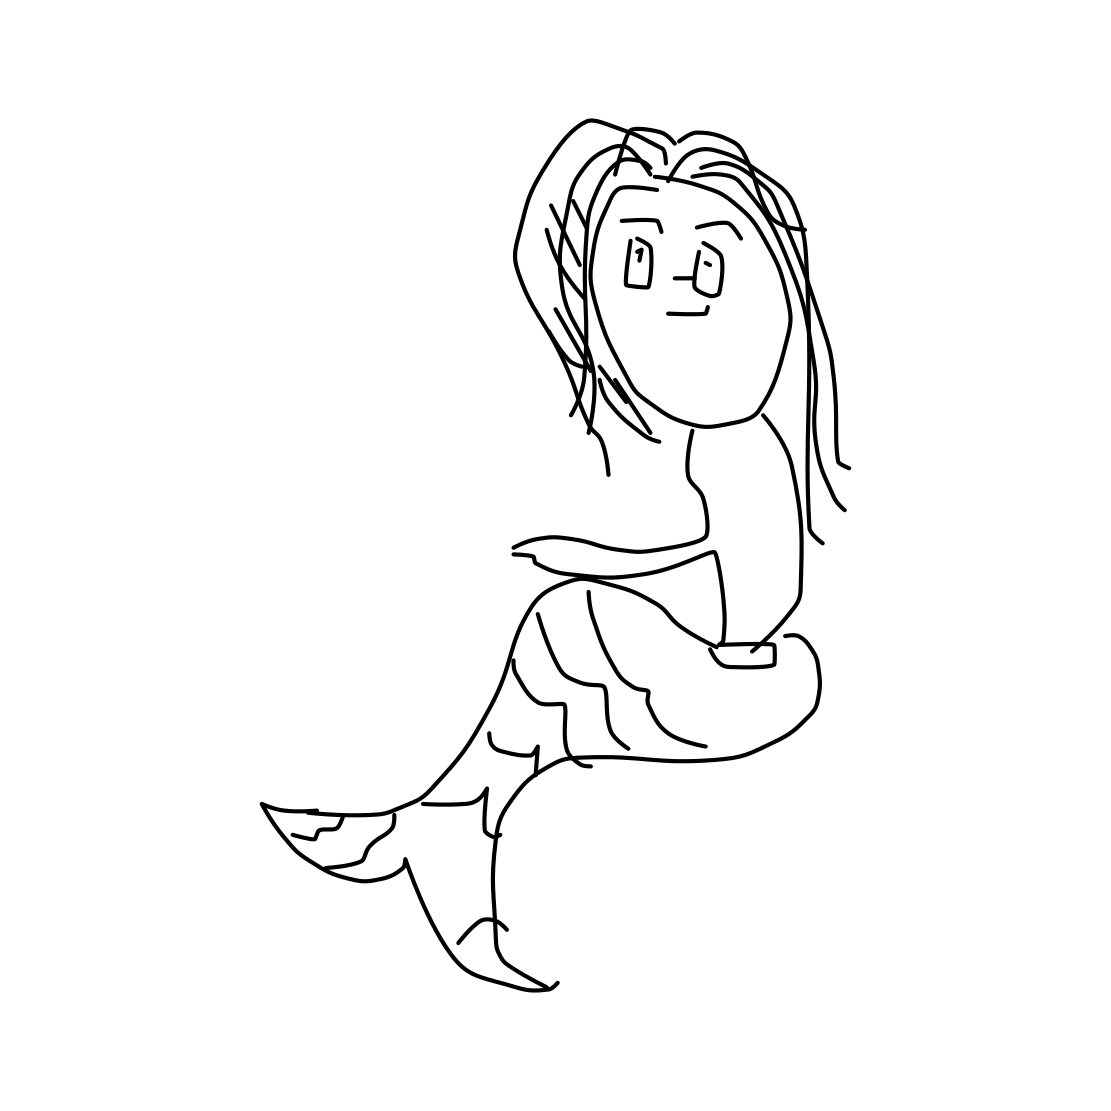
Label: mermaid